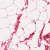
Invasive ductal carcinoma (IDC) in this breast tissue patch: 0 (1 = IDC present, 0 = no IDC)